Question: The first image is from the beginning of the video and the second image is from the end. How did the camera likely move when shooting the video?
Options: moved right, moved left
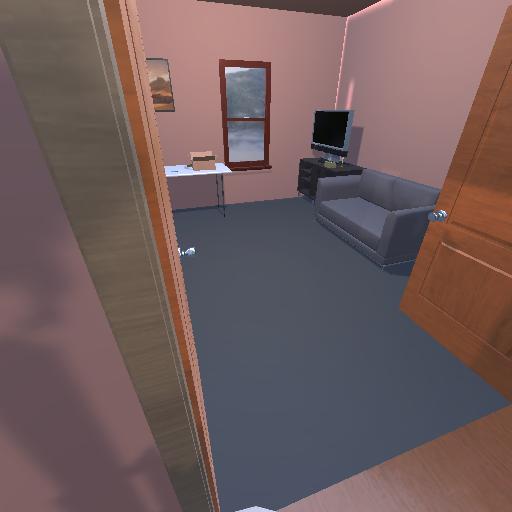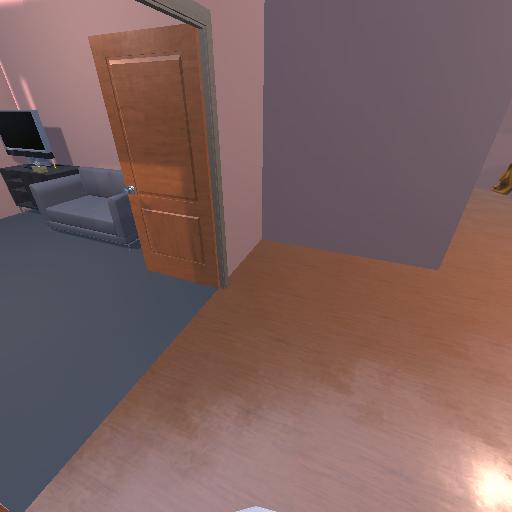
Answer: moved right